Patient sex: F
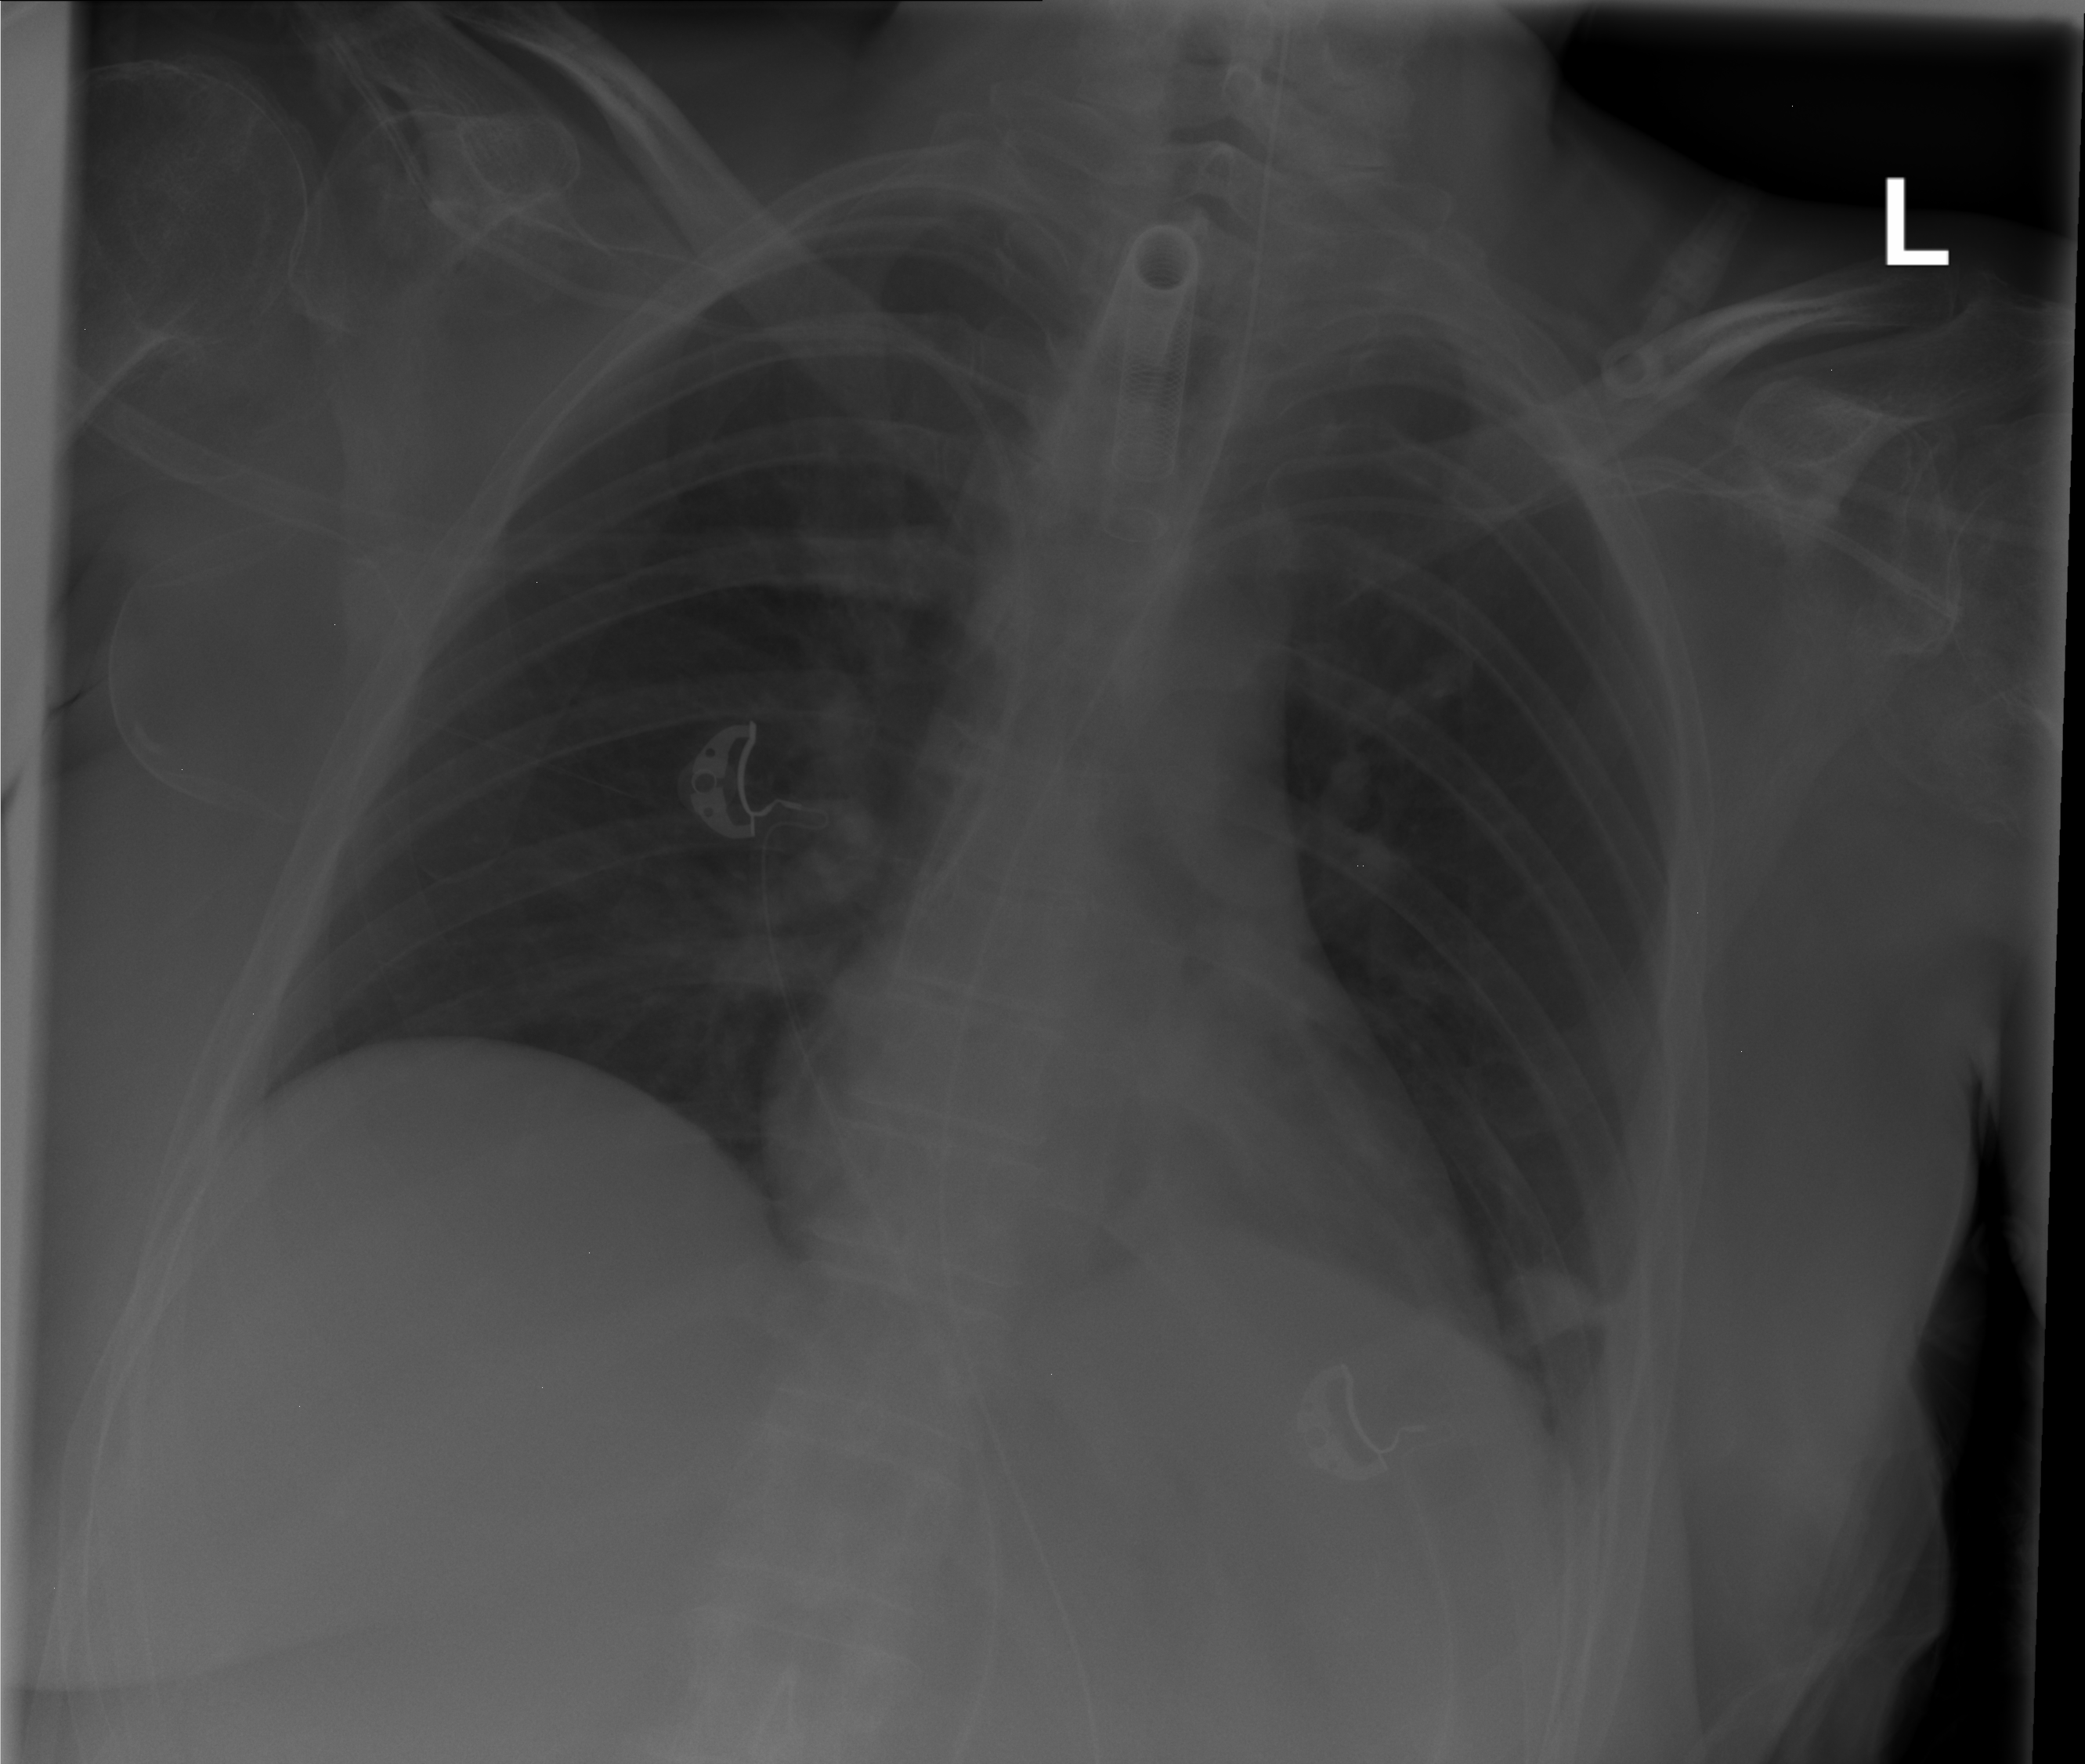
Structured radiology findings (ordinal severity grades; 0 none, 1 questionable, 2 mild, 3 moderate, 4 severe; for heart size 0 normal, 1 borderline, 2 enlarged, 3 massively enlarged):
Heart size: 0
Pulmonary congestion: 0
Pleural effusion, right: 0
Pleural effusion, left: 2
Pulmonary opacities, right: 0
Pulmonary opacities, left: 0
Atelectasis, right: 0
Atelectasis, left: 2